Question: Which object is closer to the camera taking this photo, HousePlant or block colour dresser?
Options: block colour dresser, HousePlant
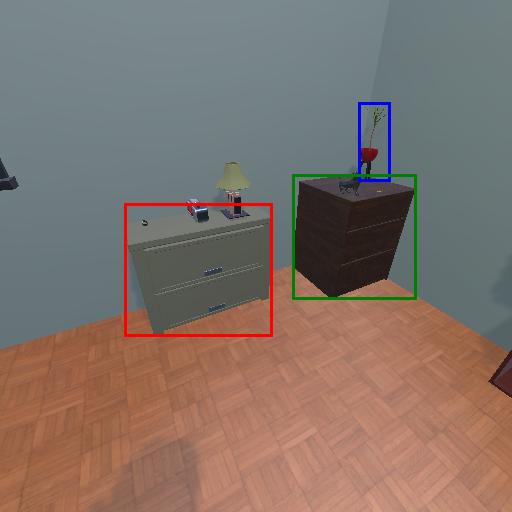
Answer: block colour dresser